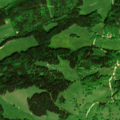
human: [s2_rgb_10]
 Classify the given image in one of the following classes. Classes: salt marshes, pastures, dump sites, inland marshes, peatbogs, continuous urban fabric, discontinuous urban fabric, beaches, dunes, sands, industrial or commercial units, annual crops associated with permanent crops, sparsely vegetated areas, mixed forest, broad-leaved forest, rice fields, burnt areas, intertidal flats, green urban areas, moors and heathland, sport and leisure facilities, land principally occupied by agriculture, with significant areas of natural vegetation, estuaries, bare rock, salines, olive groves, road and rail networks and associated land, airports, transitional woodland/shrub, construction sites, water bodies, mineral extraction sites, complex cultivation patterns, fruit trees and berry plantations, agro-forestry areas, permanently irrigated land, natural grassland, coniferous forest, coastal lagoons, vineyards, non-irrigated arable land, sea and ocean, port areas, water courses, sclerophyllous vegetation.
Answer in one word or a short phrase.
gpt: pastures, broad-leaved forest, coniferous forest